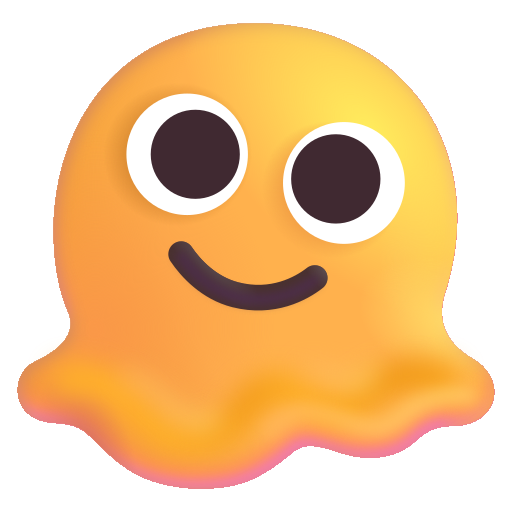
melting face color